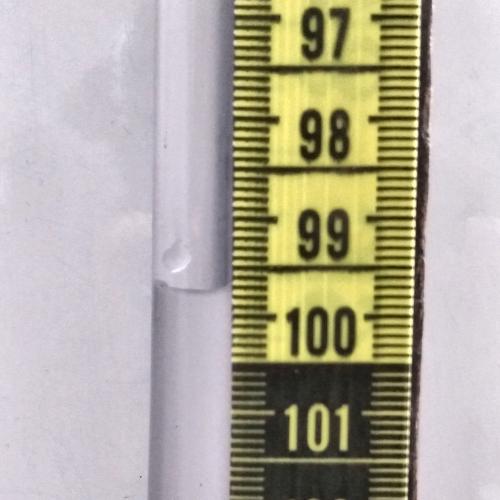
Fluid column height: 99.7 cm